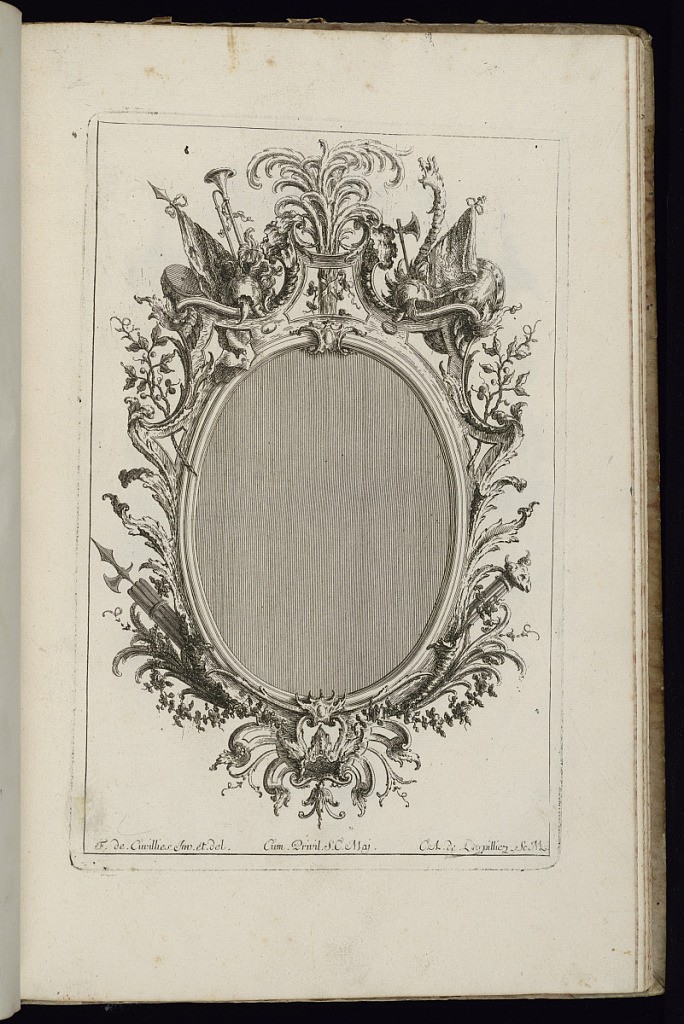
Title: Cartouche with Armorial Trophies
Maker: François de Cuvilliés the Elder, Belgian, 1695 - 1768
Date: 1740–68
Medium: Etching and engraving on paper
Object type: Bound print
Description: Upright frame design for a mirror or painting with oval opening, topped by two armorial trophies at upper left and right. Additional arms, plumage, and vegetal decoration complete the ornamental scheme.